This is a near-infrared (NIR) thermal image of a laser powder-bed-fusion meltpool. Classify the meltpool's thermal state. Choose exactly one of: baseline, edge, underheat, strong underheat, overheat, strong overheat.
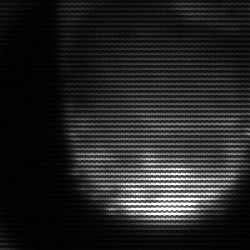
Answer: edge